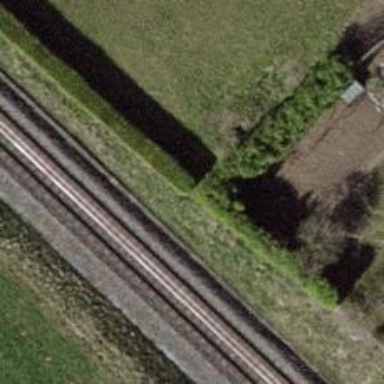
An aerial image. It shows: Hedge barrier.